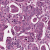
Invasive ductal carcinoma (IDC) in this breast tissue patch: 1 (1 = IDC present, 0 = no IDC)